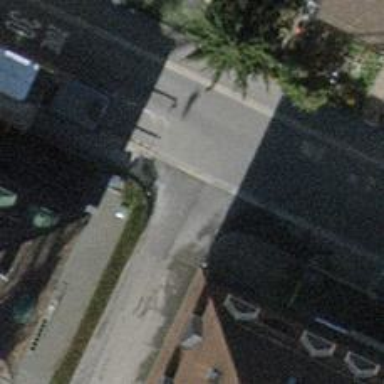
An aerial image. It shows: Unmarked crossing with traffic calming table.